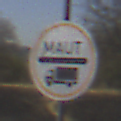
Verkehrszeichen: Mautpflicht
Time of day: Midday
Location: Outdoor (Nature)
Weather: Clear
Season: NotSpecified
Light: Natural